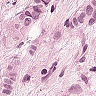
Metastatic tissue present: yes